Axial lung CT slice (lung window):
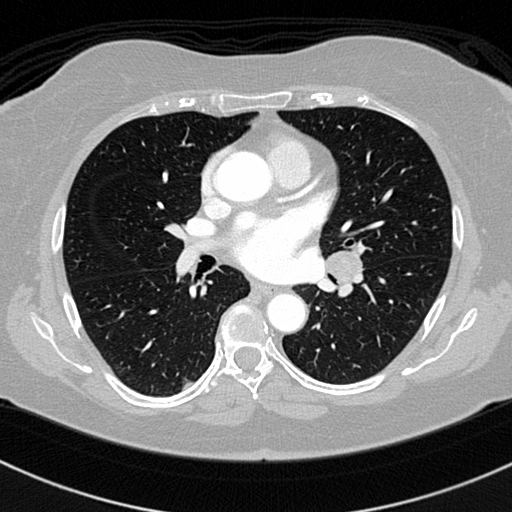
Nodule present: no